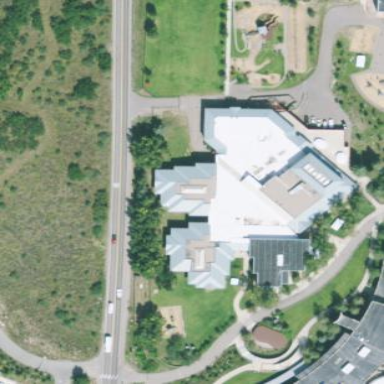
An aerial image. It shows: School building.